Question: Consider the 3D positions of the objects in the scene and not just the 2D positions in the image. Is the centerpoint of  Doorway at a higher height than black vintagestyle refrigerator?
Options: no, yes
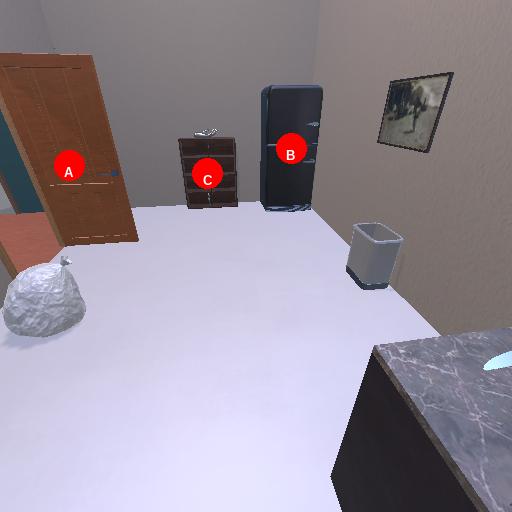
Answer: no